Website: lowes
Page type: receipt
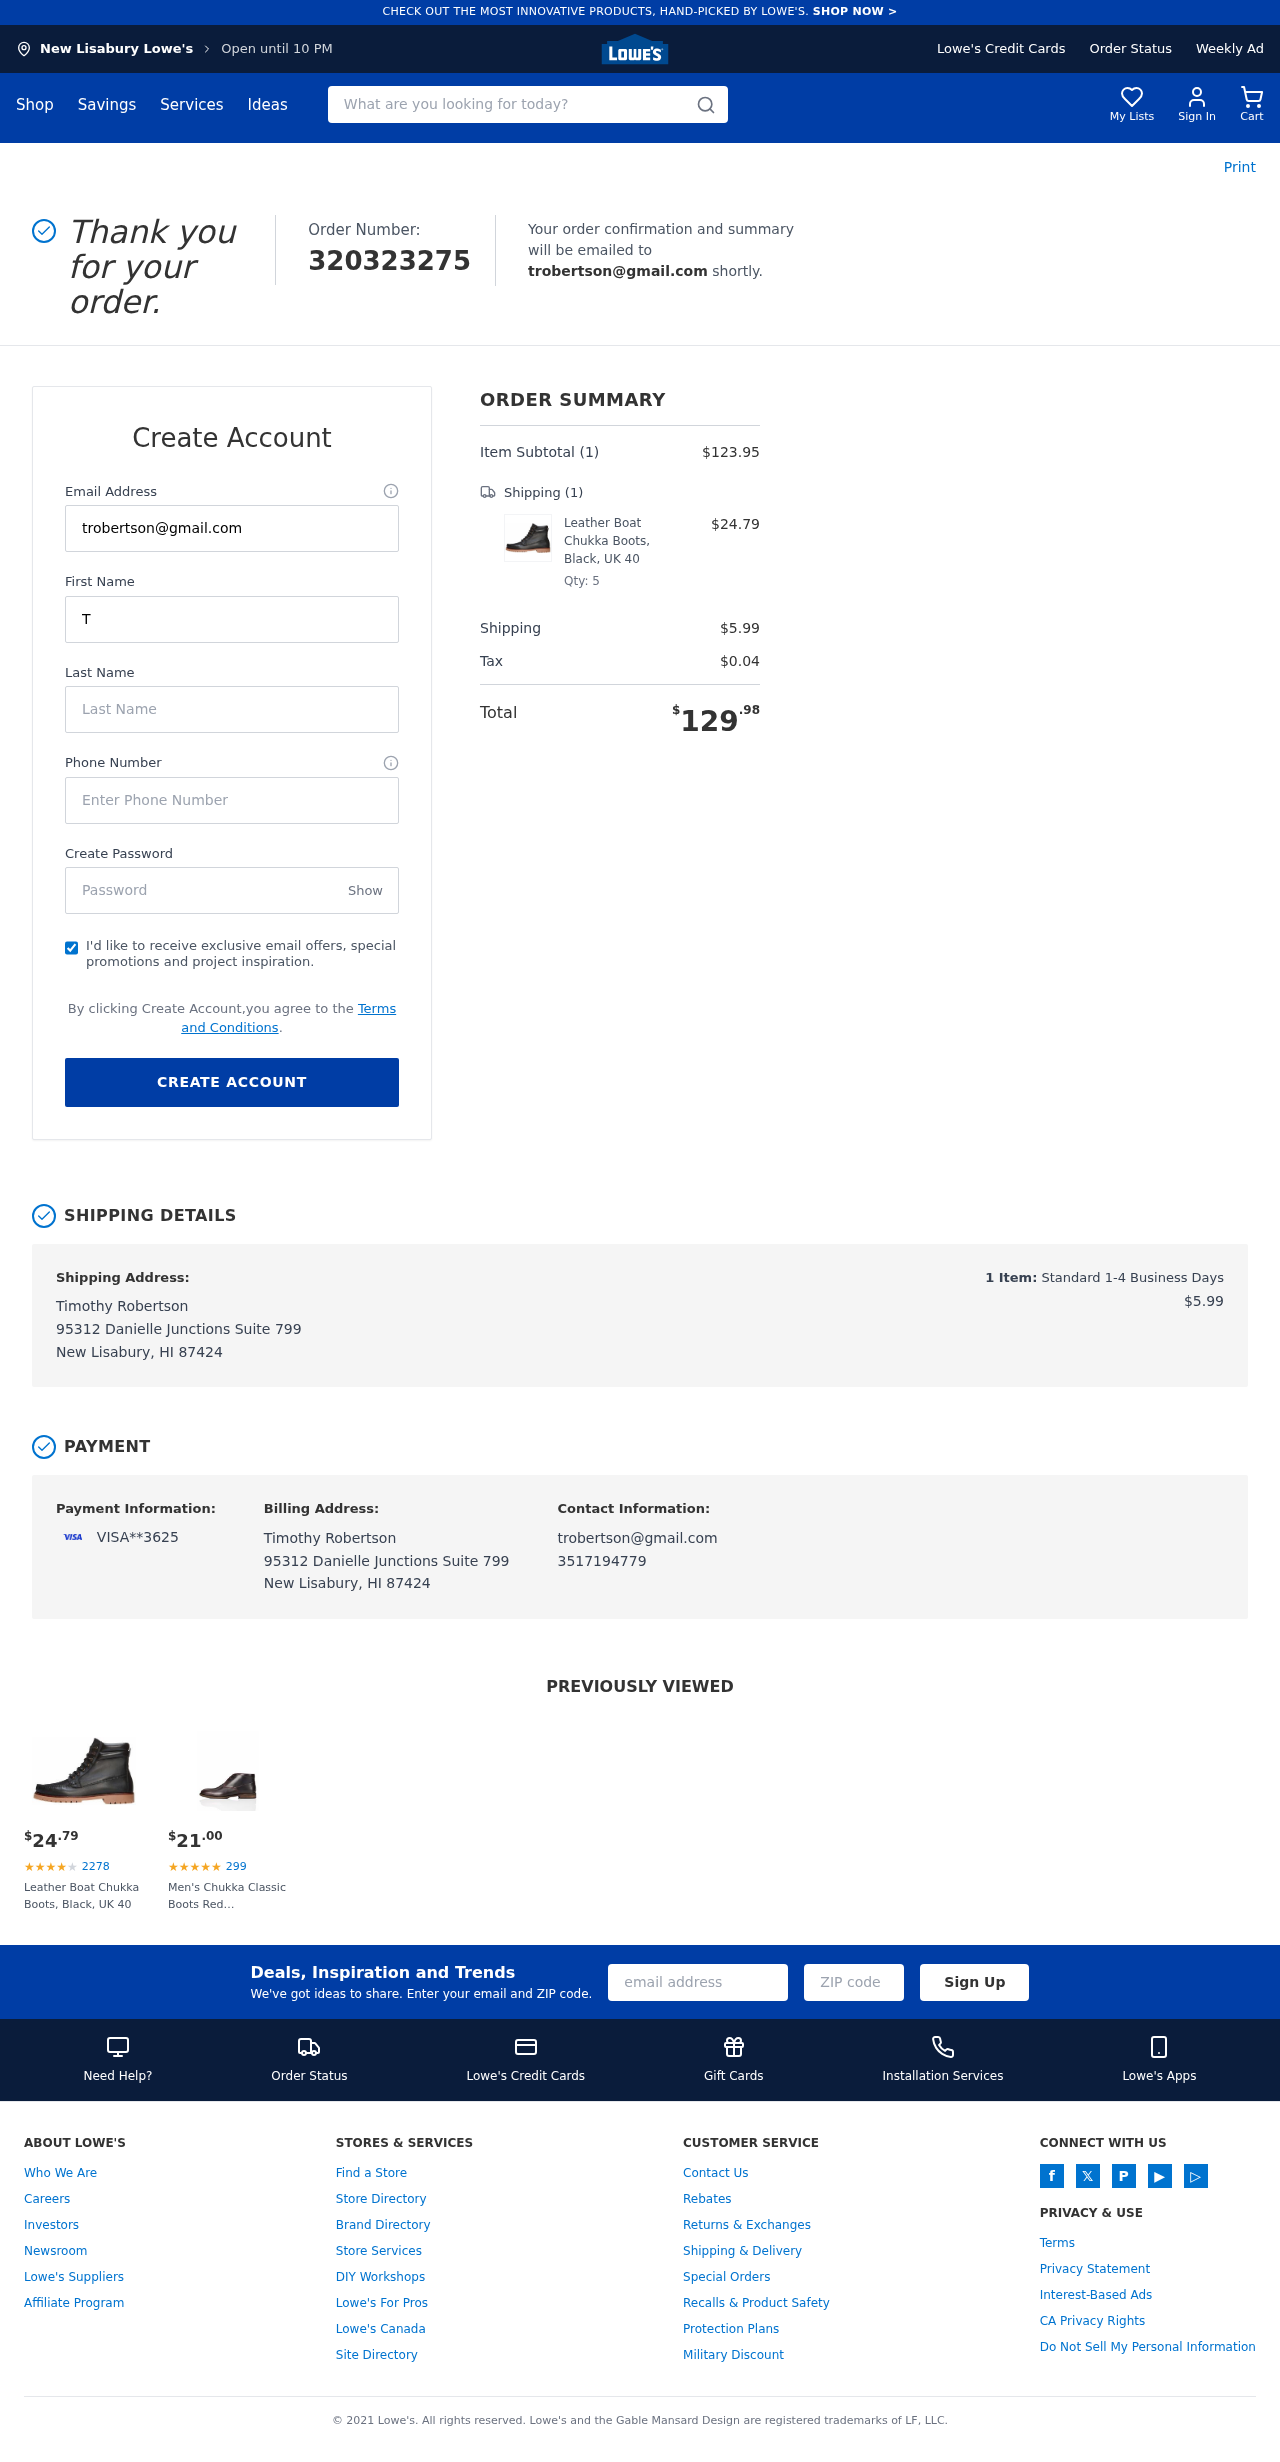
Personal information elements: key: PII_CARD_LAST4
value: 3625
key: PII_CARD_TYPE
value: VISA
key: PII_CITY
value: New Lisabury
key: PII_EMAIL
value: trobertson@gmail.com
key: PII_FULLNAME
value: Timothy Robertson
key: PII_PHONE
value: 3517194779
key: PII_STREET
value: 95312 Danielle Junctions Suite 799
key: PII_FIRSTNAME
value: Timothy
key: PII_LASTNAME
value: Robertson
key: PII_CITY_STATE_ZIP
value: New Lisabury, HI 87424
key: PII_FULLNAME2
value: Timothy Robertson
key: PII_FULLNAME3
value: Timothy Robertson
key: PII_FIRSTNAME2
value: Timothy
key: PII_FIRSTNAME3
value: Timothy
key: PII_LASTNAME2
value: Robertson
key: PII_LASTNAME3
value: Robertson
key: PII_FIRSTNAME_DERIVED
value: Timothy
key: PII_LASTNAME_DERIVED
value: Robertson
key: PII_FULLNAME_DERIVED
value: Timothy Robertson
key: PII_NAME_FULL_DERIVED
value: Timothy Robertson
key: PII_STREET2
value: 95312 Danielle Junctions Suite 799
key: PII_CITY_STATE_ZIP2
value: New Lisabury, HI 87424
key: PII_EMAIL2
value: trobertson@gmail.com
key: PII_EMAIL3
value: trobertson@gmail.com
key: PII_PHONE_LINE
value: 4779
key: PII_PHONE_SUFFIX
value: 4779
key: PII_PHONE2
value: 3517194779
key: PII_PHONE3
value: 3517194779
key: PII_PHONE_NUMERIC
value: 3517194779
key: PII_PHONE_LINE_NUMERIC
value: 4779
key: PII_PHONE_SUFFIX_NUMERIC
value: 4779
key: PII_PHONE2_NUMERIC
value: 3517194779
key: PII_PHONE3_NUMERIC
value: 3517194779
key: PII_PHONE_DIGITS
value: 3517194779
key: PII_PHONE_LAST4
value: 4779
Product elements: key: PRODUCT1_NAME
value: Leather Boat Chukka Boots, Black, UK 40
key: PRODUCT1_PRICE
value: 24.79
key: PRODUCT1_QUANTITY
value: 5
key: PRODUCT2_NAME
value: Men's Chukka Classic Boots Red (Burgundy) 44 EU
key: PRODUCT2_NUM_RATINGS
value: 299
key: PRODUCT2_PRICE
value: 21
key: PRODUCT1_PRICE2
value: $24.79
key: PRODUCT1_RATING2
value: ★
★
★
★
★
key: PRODUCT1_NUM_RATINGS2
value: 2278
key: PRODUCT1_NAME2
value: Leather Boat Chukka Boots, Black, UK 40
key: PRODUCT2_RATING
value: ★
★
★
★
★
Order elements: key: ORDER_ID
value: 320323275
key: ORDER_NUM_ITEMS
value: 1
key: ORDER_SUBTOTAL
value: $123.95
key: ORDER_NUM_ITEMS2
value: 1
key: ORDER_SHIPPING_COST
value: $5.99
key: ORDER_TAX
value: $0.04
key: ORDER_TOTAL
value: $129.98
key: ORDER_NUM_ITEMS3
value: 1
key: ORDER_SHIPPING_COST2
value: $5.99
Search elements: key: HEADER_SEARCH
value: What are you looking for today?